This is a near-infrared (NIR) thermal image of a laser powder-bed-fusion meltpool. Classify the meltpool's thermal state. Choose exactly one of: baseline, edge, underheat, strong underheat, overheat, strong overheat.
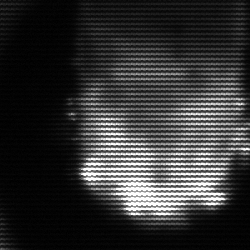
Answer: baseline